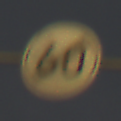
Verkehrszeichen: EndeGeschwindigkeit60
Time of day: Night
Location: Outdoor (Urban)
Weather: PartlyCloudy
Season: NotSpecified
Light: Artificial